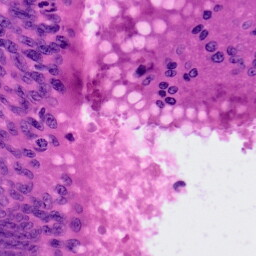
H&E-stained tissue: Colon